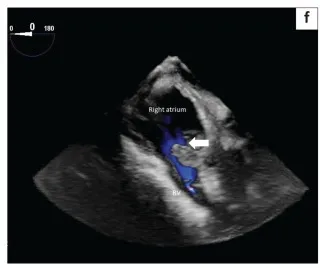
Unobstructed blood flow through the tricuspid valve (white arrow).
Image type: radiology (ultrasound)